Interaction volume radius: 5 \u00c5
Interaction volume height: 10 \u00c5
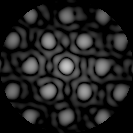
Disorder parameter: 0.2252